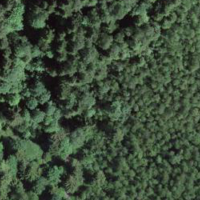
EUNIS habitat code: 44
Species observed at this site:
Chrysosplenium alternifolium
Milium effusum
Geum urbanum
Geranium robertianum
Betula pubescens